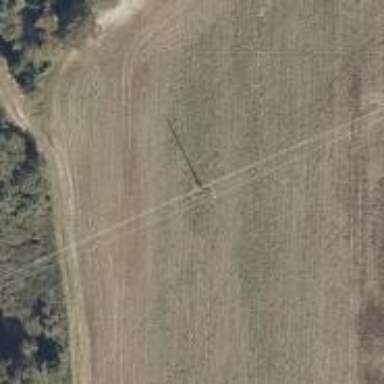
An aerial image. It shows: Power pole.